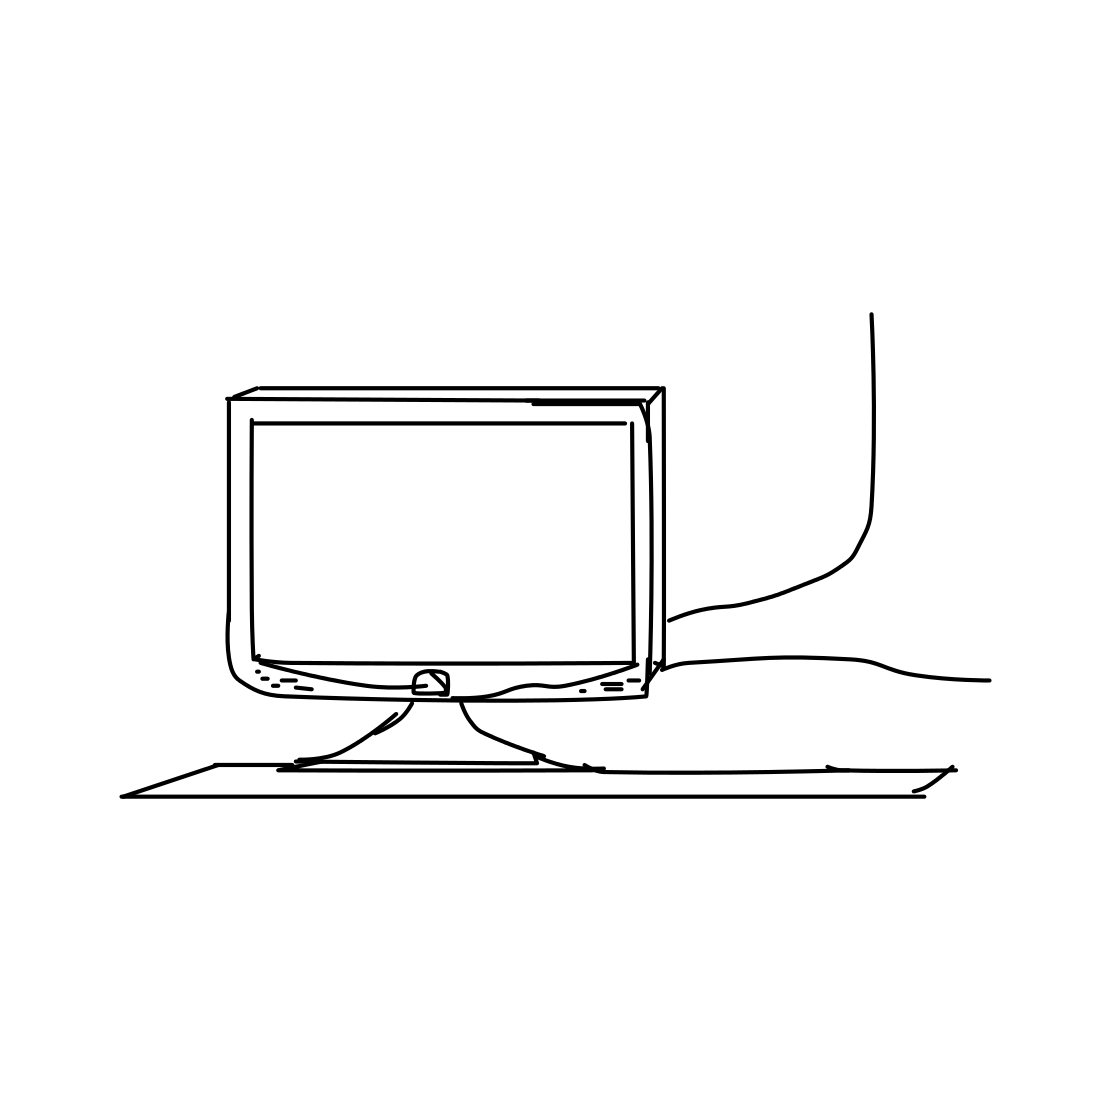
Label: tv